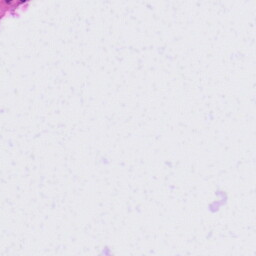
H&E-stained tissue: Tonsil